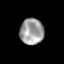
Tissue: skin
Cell type: Epithelial cells
Senescence score: 0.2344
Nuclear area (px): 608
Mean DAPI intensity: 157.987